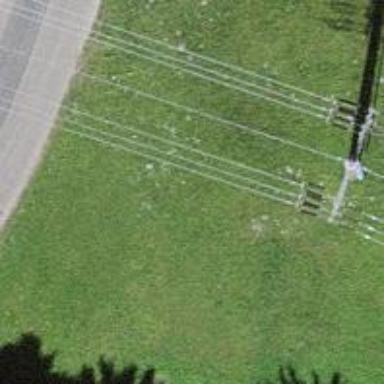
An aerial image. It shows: Power tower.